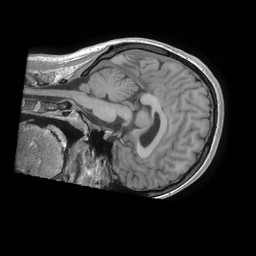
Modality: T1w
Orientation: sagittal
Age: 21
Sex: female
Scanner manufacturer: ge
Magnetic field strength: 3 T
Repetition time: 0.007276 s
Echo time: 0.002804 s